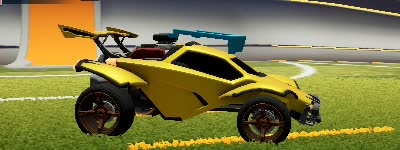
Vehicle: octane